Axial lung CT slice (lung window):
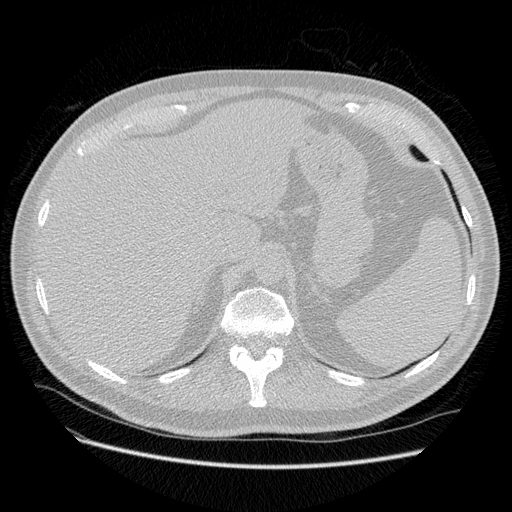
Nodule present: no